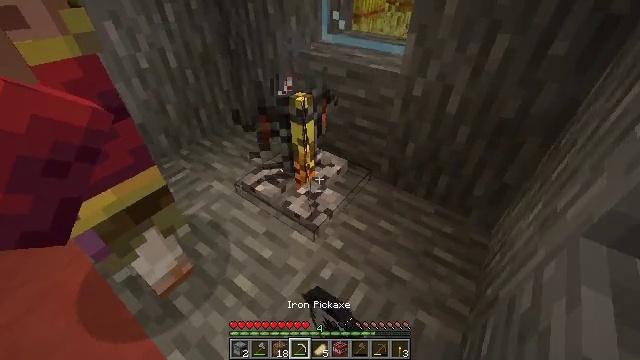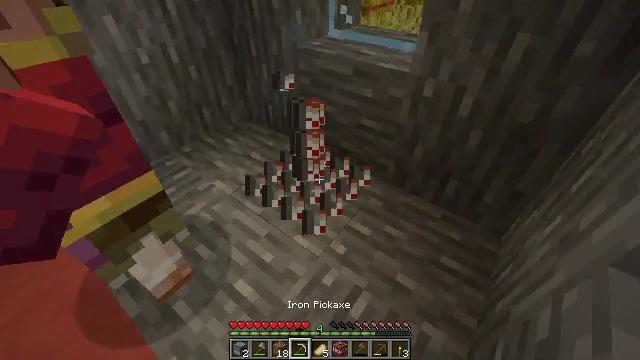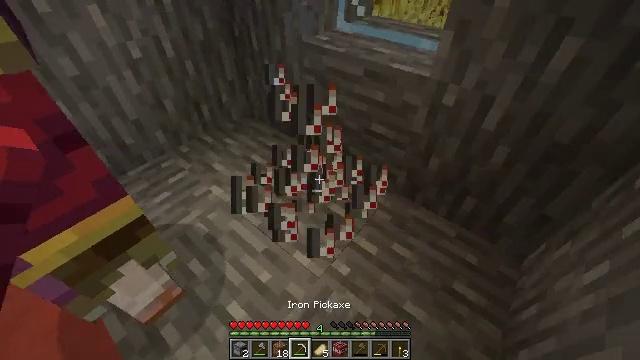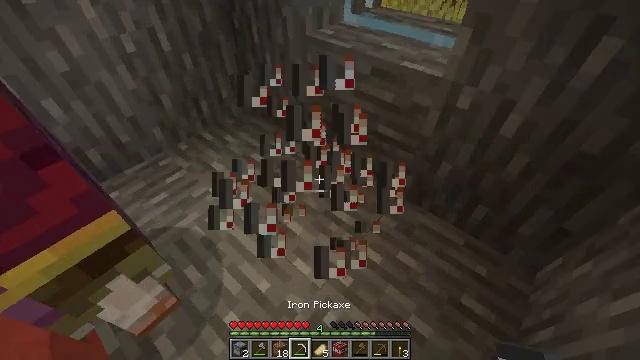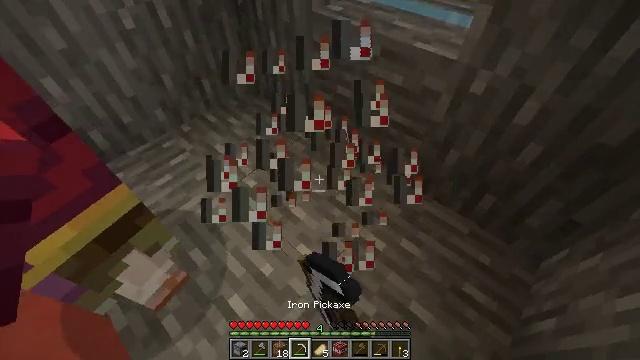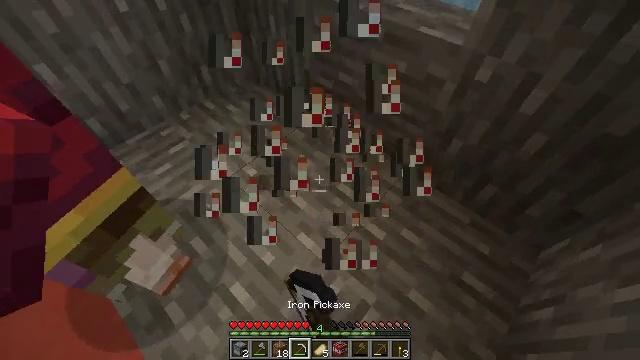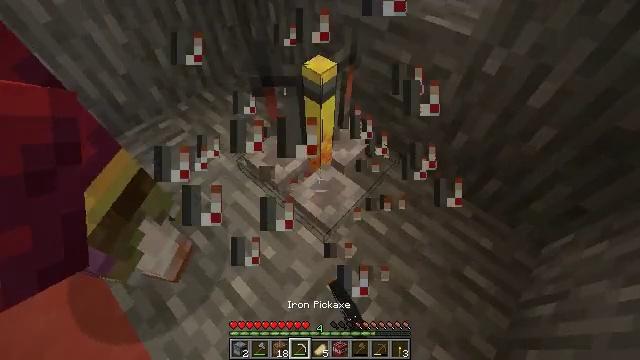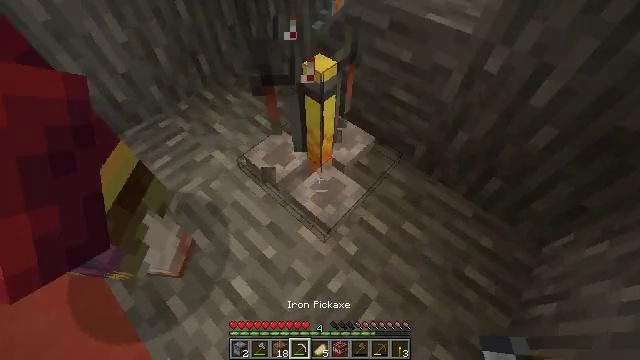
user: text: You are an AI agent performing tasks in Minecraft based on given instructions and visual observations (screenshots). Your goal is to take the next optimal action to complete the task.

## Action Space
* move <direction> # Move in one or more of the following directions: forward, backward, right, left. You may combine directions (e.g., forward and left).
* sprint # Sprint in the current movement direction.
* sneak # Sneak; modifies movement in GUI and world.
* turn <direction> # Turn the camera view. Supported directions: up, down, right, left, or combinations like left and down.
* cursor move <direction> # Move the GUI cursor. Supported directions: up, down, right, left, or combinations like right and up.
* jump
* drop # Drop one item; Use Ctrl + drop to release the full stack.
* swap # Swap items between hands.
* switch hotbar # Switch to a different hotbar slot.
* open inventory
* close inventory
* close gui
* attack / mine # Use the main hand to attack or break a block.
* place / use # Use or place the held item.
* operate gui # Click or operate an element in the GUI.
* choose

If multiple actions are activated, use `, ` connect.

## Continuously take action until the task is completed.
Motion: motion action
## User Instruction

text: Mine the brewing stand from your base.
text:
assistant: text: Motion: move forward, turn left and down, attack / mine
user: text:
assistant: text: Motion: move forward, turn left and down, attack / mine
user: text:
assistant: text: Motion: turn left and down, attack / mine
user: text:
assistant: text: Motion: turn left and down, attack / mine
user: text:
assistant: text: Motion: turn down, attack / mine
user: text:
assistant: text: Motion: turn down, attack / mine
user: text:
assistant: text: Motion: attack / mine
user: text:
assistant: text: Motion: attack / mine